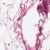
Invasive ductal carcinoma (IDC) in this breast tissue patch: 0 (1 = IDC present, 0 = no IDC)